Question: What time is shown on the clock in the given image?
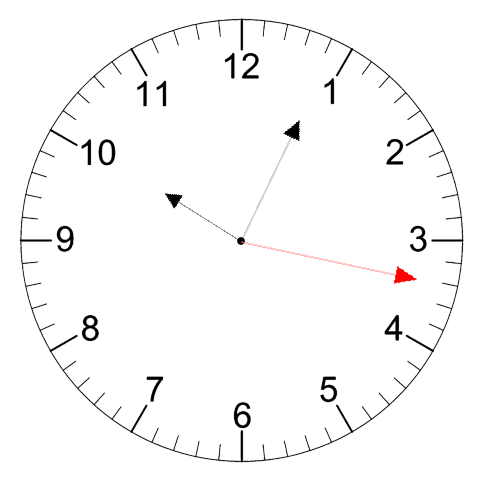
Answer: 10:04:17